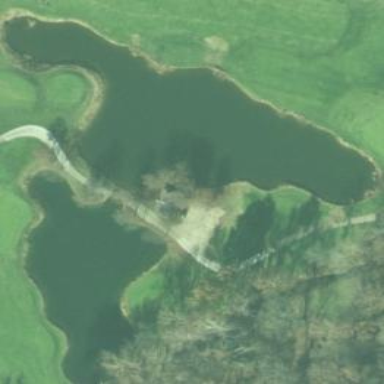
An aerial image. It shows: Water hazard on golf course.